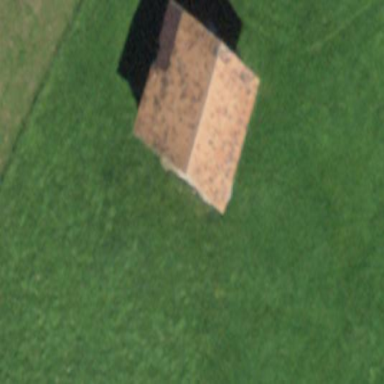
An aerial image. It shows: Rural barn.